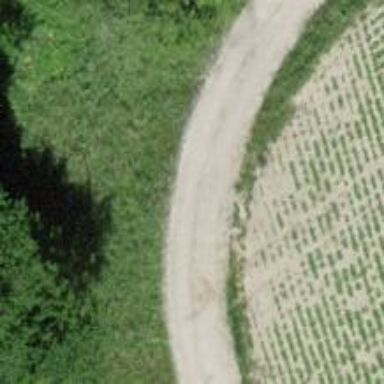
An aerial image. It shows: Agricultural vehicle track with grade2 tracktype.